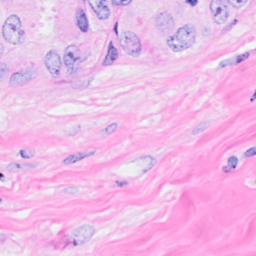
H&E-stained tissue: Breast